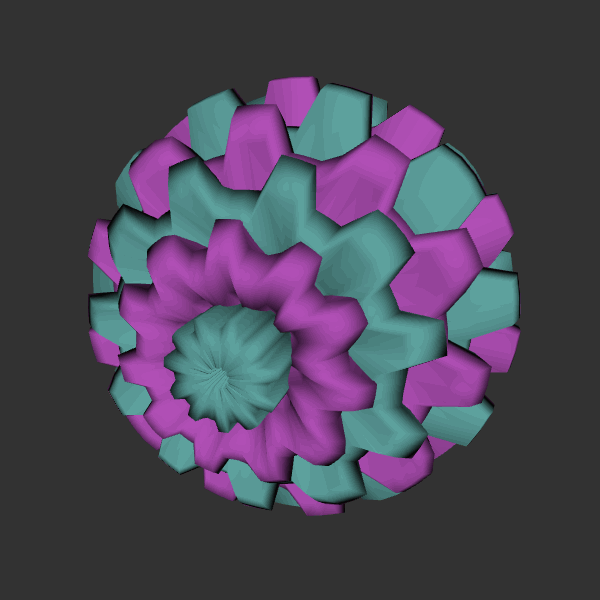
Background: dark